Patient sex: M
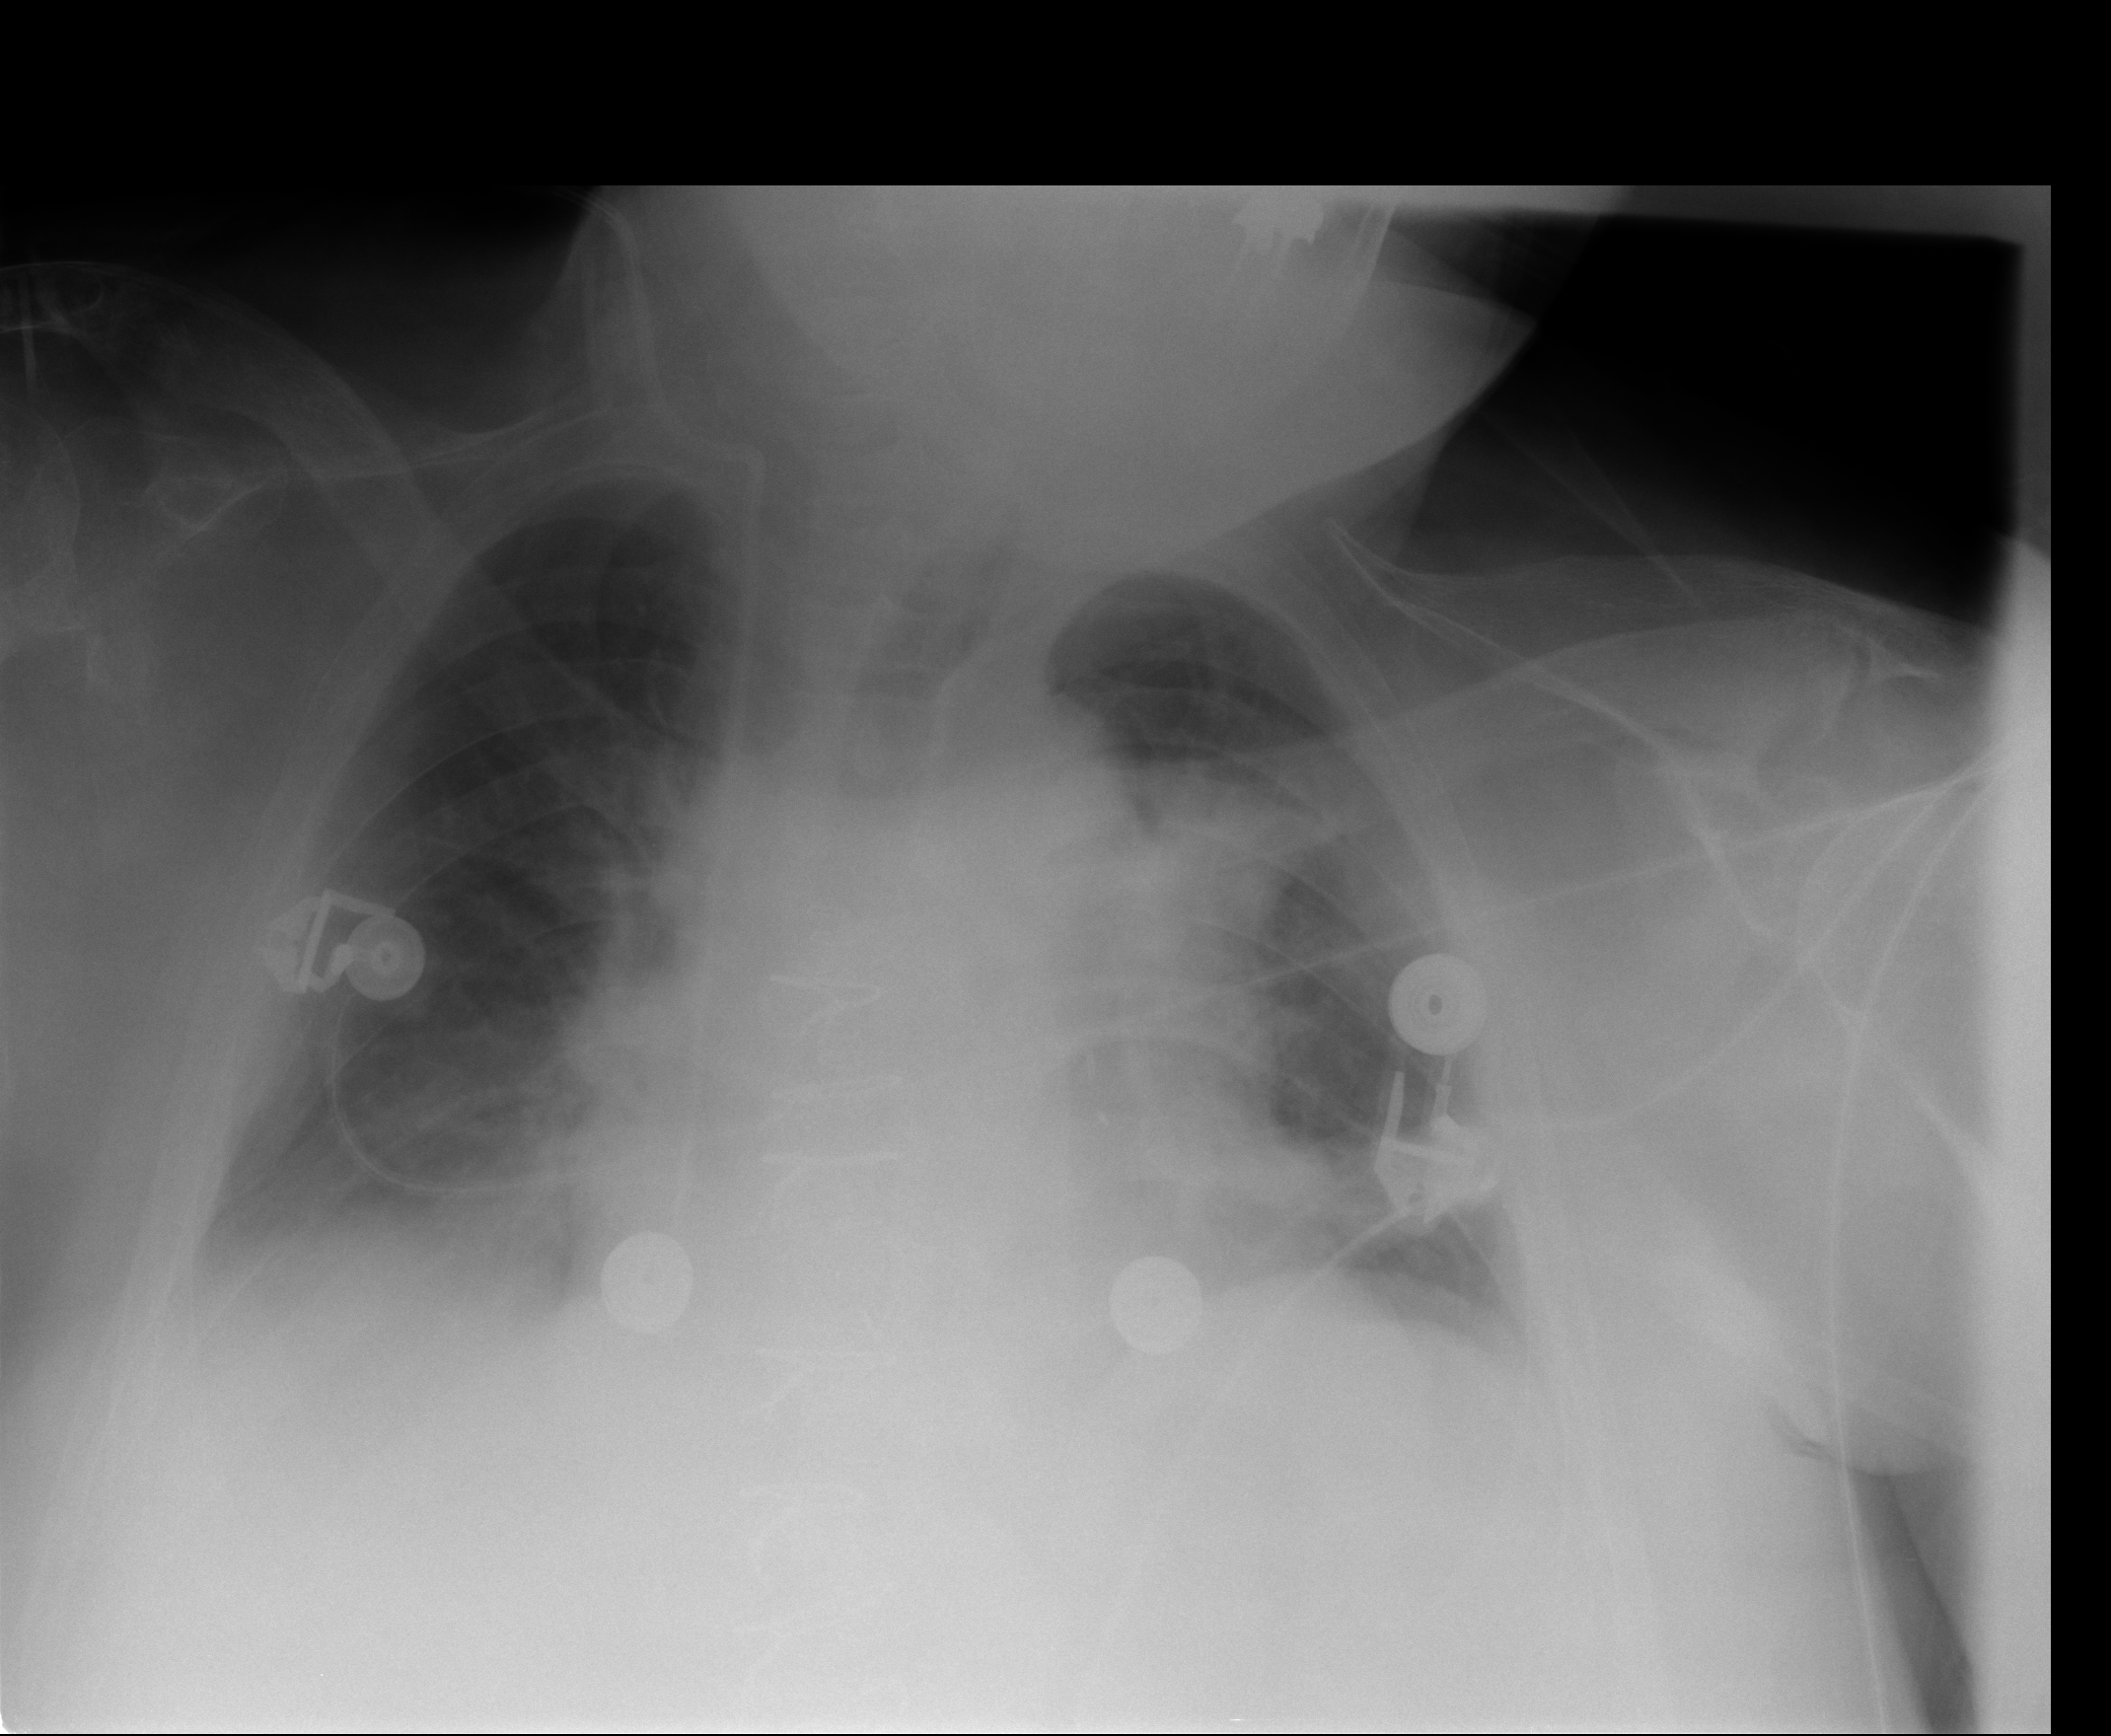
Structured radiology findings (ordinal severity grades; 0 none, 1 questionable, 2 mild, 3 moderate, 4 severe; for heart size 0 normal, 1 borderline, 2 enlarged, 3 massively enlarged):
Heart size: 2
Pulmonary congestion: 2
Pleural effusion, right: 2
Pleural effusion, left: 2
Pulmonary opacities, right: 0
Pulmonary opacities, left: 2
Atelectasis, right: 2
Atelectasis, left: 2